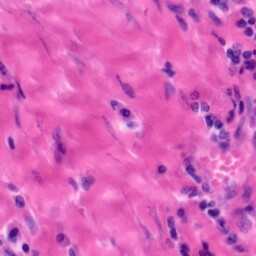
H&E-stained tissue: Tonsil